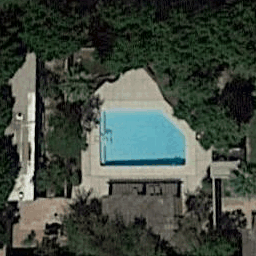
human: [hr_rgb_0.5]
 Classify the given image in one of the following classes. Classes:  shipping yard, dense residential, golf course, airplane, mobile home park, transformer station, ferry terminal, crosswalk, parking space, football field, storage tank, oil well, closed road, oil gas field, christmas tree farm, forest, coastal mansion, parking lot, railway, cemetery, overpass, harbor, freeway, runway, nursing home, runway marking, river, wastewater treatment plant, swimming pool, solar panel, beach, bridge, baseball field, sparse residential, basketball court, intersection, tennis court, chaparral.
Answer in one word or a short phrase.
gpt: swimming pool